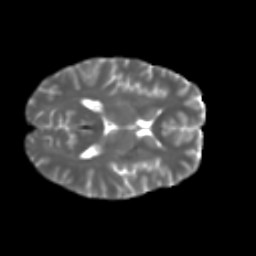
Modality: T2w
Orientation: axial
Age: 30
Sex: female
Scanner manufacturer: ge
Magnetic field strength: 3 T
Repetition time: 7.8 s
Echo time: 0.0606 s